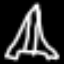
Label: The Eiffel Tower